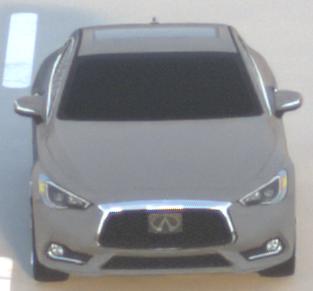
Make: Infiniti
Model: Q60 2.0t
Detailed model: Q60 (V37)
Model produced from: 2016/10
Model produced until: 2018/08
Doors: 2
Color: gray
Road condition: dry road
Daytime: sunrise or sunset
Contrast: low contrast